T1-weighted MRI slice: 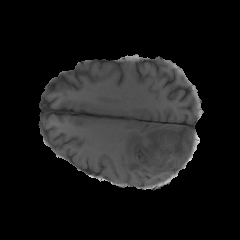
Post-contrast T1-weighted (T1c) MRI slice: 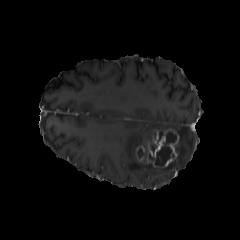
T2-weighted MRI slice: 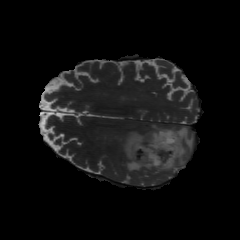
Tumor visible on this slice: yes